Interaction volume radius: 5 \u00c5
Interaction volume height: 10 \u00c5
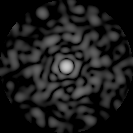
Disorder parameter: 0.7761